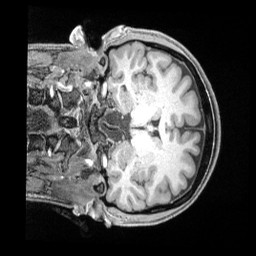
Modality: T1w
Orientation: coronal
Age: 32
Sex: female
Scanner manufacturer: siemens
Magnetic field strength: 3 T
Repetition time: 2 s
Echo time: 0.00211 s